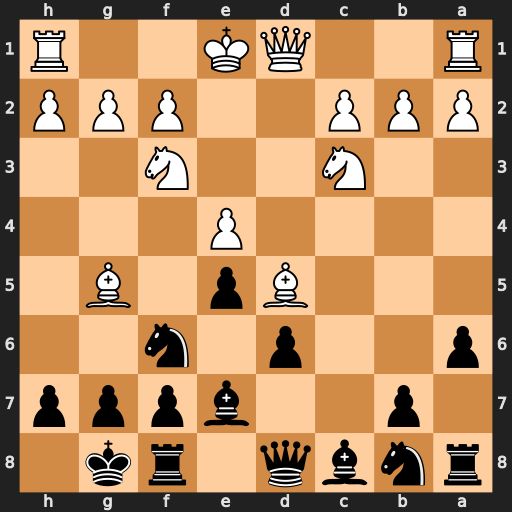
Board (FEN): rnbq1rk1/1p2bppp/p2p1n2/3Bp1B1/4P3/2N2N2/PPP2PPP/R2QK2R
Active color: b
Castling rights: KQ
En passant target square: -
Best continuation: Nxd5 Nxd5 Bxg5